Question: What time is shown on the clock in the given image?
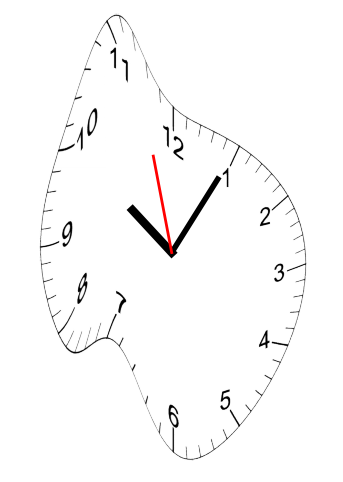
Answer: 10:04:57